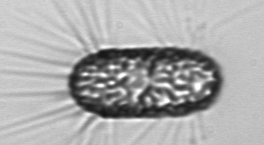
Label: Corethron_hystrix